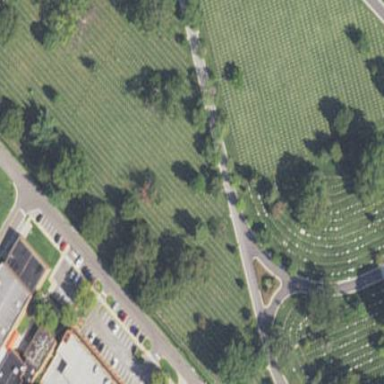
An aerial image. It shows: Sector in the cemetery.